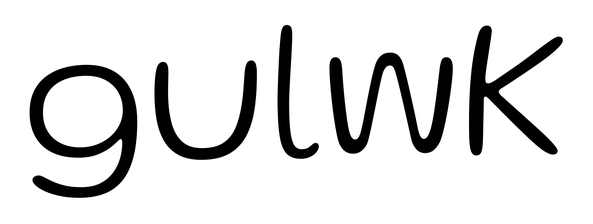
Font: Gluten_ExtraLight